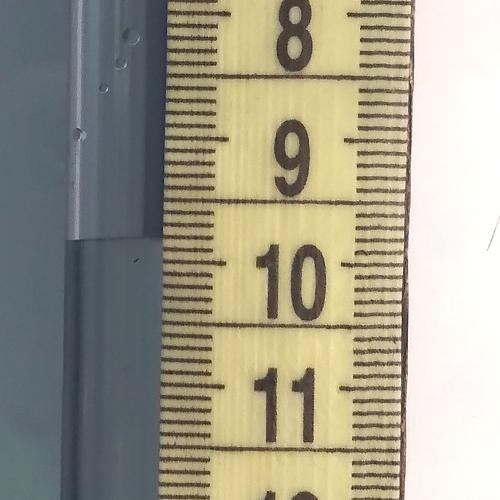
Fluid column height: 9.8 cm